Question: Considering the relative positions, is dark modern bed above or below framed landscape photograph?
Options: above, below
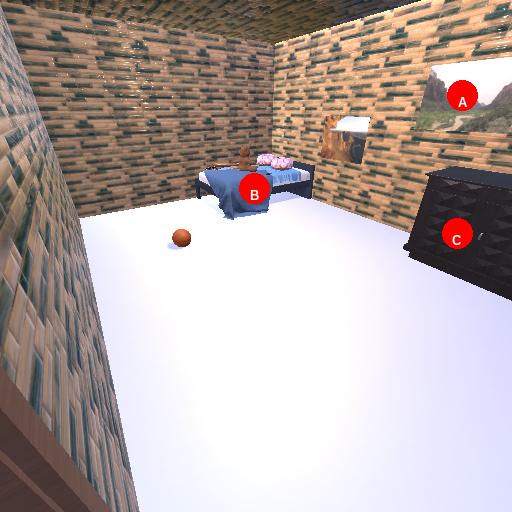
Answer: above